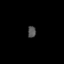
Tissue: lung
Cell type: Epithelial cells
Senescence score: 0.1873
Nuclear area (px): 91
Mean DAPI intensity: 82.462